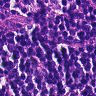
Metastatic tissue present: no